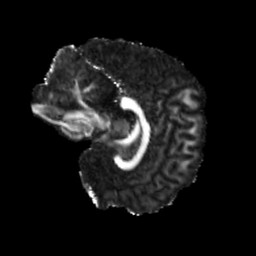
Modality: FA
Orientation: sagittal
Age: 23
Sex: female
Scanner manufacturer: siemens
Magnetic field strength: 3 T
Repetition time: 3.23 s
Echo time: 0.0892 s